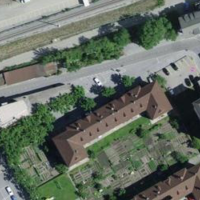
EUNIS habitat code: 54
Species observed at this site:
Lactuca perennis
Phytolacca americana